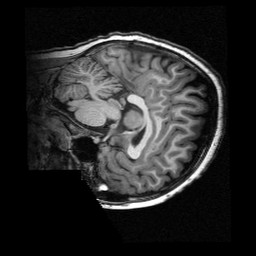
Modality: T1w
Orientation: sagittal
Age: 9
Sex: female
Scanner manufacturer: siemens
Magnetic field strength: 3 T
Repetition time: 2.3 s
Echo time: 0.00336 s